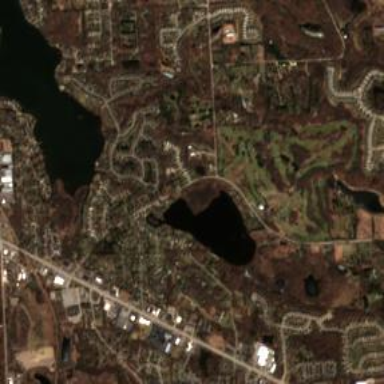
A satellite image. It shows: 18-hole golf course situated within leisure land.